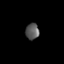
Tissue: prostate
Cell type: Epithelial cells
Senescence score: 0.3367
Nuclear area (px): 215
Mean DAPI intensity: 89.623